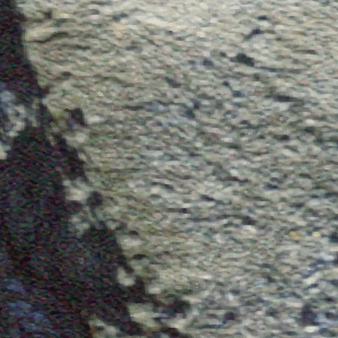
Label: other